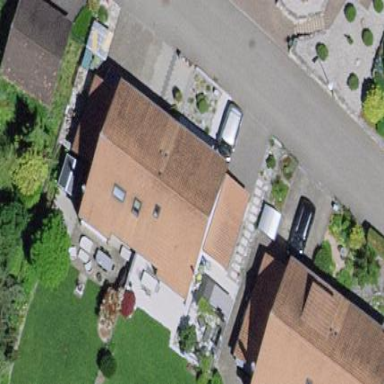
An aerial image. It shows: Semidetached house with gabled roof.